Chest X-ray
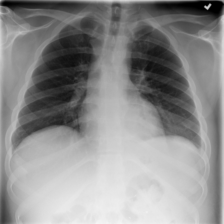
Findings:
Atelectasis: positive
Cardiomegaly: negative
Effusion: positive
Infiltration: positive
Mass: negative
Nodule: negative
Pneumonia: negative
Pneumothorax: negative
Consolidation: negative
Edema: negative
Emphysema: negative
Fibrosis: negative
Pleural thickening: negative
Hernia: negative